Question: I'm running a TFS build controller and build agent on the same machine, and I noticed that I don't see the build agent service in the services console. Maybe this is how it is when they are both on the same server, but then according to the practices as outlined in the MSDN regarding TFS, there is supposed to be a TFSService (to run the controller) and TFSBuild (to run the build agent) service accounts, but I don't see a place on where I'm supposed to assign TFSBuild to a service. Where is the build agent service? According to this article, I'm supposed to have two different user accounts: <URL>

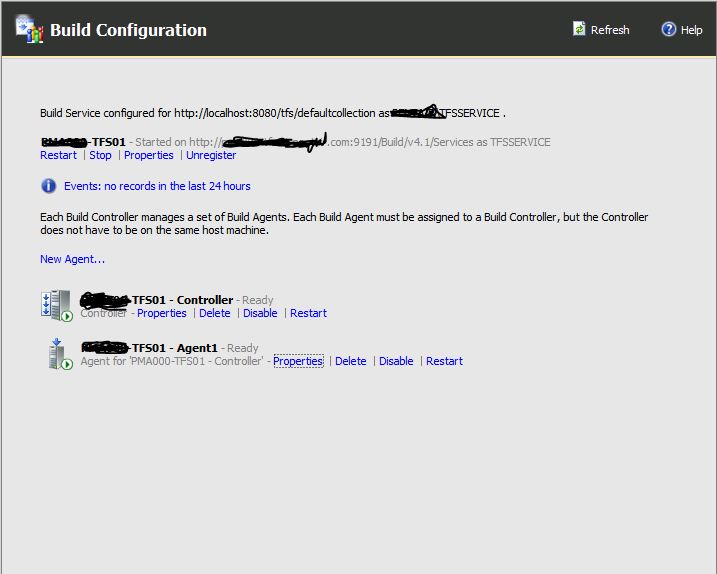
Answer: All TFS Build components (controller and agents) share the same windows service and service account. You can see this in the TFS admin console.